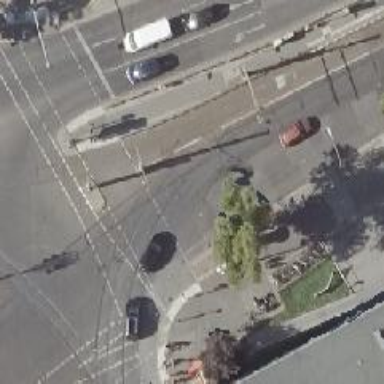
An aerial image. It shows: Tram crossing with traffic signals.